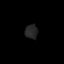
Tissue: prostate
Cell type: T cells
Senescence score: 0.3488
Nuclear area (px): 175
Mean DAPI intensity: 37.749